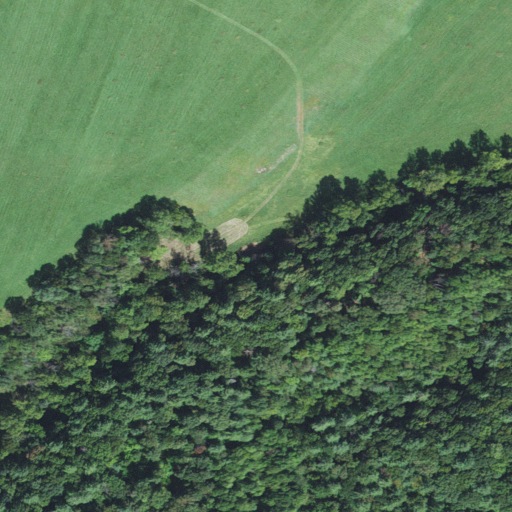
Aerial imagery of valley in Virginia named Brown Hollow containing pasture, deciduous forest, and mixed forest